Question: I want to make a Python program with Selenium to fill out a form. Part of the process involves filling out a title. I used xpath to find the input associated with title, but then found out that it only works sometimes because its id is dynamic and keeps changing. Here is the html code associated with the title input box:
'''
<div class='g5ia77ul buofh1pr d2edcug0 l9j0dhe7'>
<span class="m9osqain t5a262vz a8c37x1j b5fwa0m2 jagab5yi knj5qynh fo6rh5oj d2edcug0 ni8dbmo4 stjgntxs hzruof5a pmk7jnqg re5koujm ltmttdrg fgv6swy9 dd2scrzq ms05siws flx89l3n b7h9ocf4 g0qnabr5">Title</span>
<input dir="auto" aria-invalid="false" id="jsc_c_6" class="oajrlxb2 rq0escxv f1sip0of hidtqoto lzcic4wl g5ia77u1 gcieejh5 bn081pho humdl8nn izx4hr6d oo9gr5id qc3s4z1d knj5qynh fo6rh5oj osnr6wyh hv4rvrfc dati1w0a p0x8y401 k4urcfbm iu8raji3" type="text" value="">
</div>
'''
Other boxes in the form have similar id, they all seem to start with "jsc_c_" like "jsc_c_a" or "jsc_c_8". Here is a picture of what part of the form looks like:
[][1
This is some of the code I have tried to select the title box:
'''
titlePath = '//*[@id="jsc_c_6"]'
titleText = 'myTitle'
titleBox = driver.find_element_by_xpath(titlePath)
titleBox.send_keys(titleText)
'''
I think that perhaps I could select the title input box by checking for the presence of the text "Title" in the box. However, I am not sure how this can be done. Any help or suggestions would be greatly appreciated.
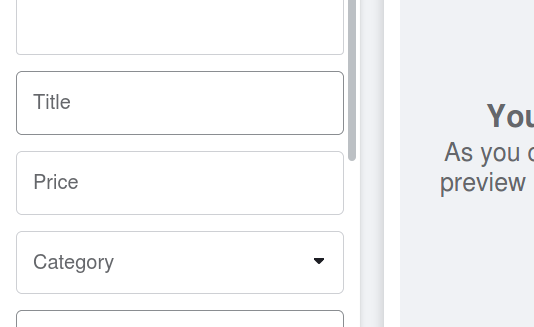
Answer: Probably you can give it a try with
'''
//span[text()='Title']/following-sibling::input
'''